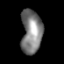
Tissue: prostate
Cell type: T cells
Senescence score: 0.3458
Nuclear area (px): 888
Mean DAPI intensity: 127.12